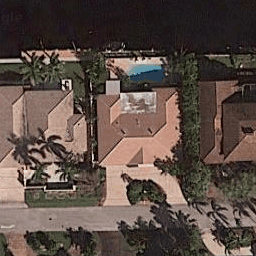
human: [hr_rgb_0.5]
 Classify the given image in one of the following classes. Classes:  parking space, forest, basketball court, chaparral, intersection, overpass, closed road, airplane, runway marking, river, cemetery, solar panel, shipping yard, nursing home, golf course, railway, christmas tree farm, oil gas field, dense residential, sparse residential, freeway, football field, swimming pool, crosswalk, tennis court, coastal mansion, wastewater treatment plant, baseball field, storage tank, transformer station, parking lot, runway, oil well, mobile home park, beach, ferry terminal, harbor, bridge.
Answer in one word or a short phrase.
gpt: coastal mansion